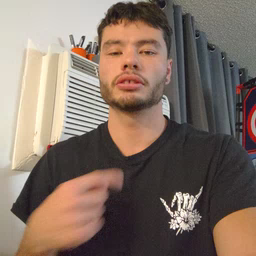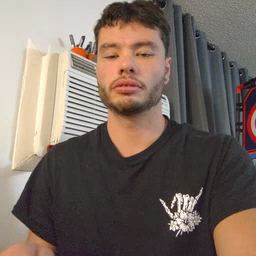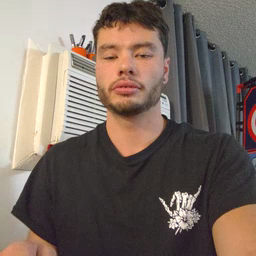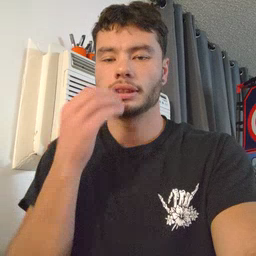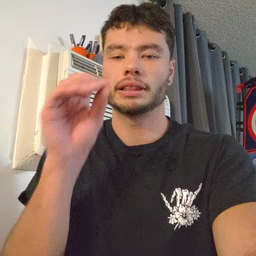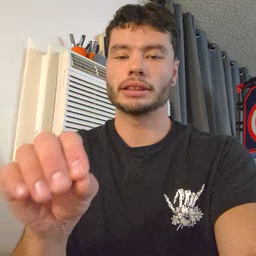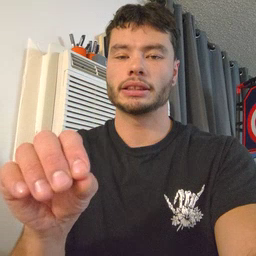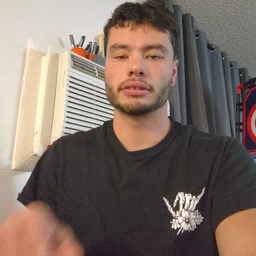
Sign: kiss